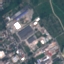
Label: Industrial